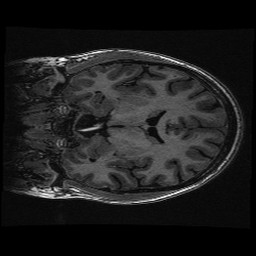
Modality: T1w
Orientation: coronal
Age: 24
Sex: female
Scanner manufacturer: ge
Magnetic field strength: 3 T
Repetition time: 0.008848 s
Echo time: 0.003544 s